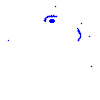
Particle: pion